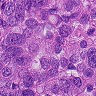
Metastatic tissue present: yes